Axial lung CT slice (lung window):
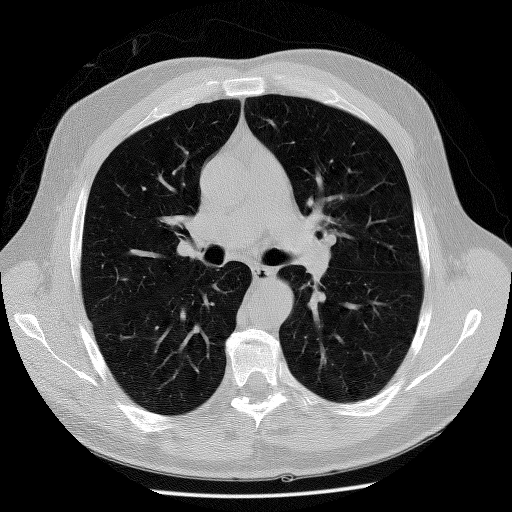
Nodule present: no